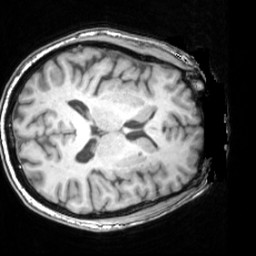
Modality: T1w
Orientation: axial
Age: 67
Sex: male
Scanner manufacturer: siemens
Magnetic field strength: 3 T
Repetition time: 1.62 s
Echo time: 0.003 s